Interaction volume radius: 5 \u00c5
Interaction volume height: 40 \u00c5
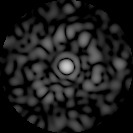
Disorder parameter: 0.8087